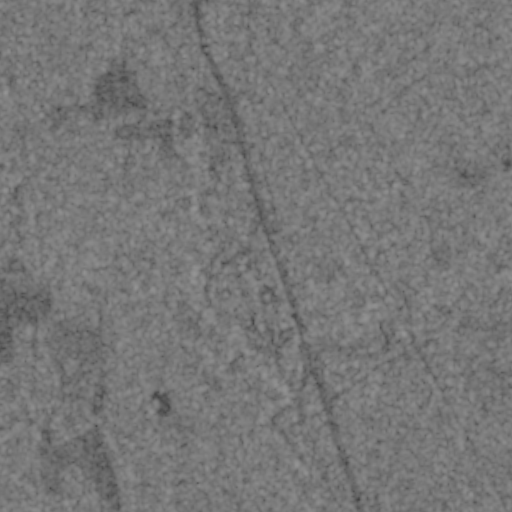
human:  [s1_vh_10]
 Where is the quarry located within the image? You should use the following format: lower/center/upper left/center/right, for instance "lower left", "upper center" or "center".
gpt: The quarry is located in the lower right of the image.
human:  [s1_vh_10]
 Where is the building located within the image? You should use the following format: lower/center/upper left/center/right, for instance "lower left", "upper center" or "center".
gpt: The building is located in the center right of the image.
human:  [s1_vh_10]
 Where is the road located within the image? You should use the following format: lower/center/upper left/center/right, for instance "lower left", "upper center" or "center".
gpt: There is no road in the image.

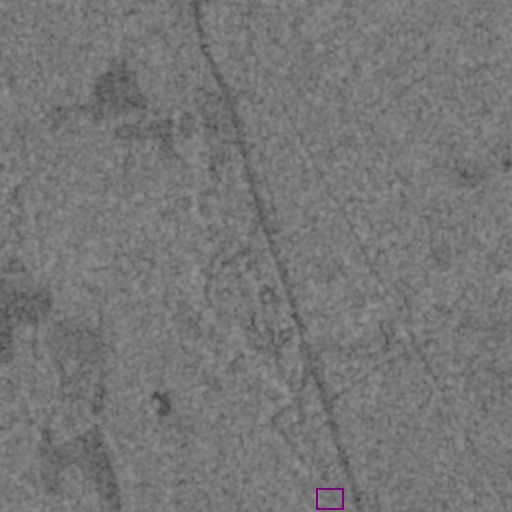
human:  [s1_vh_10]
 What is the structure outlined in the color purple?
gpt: The structure outlined in purple is a quarry.
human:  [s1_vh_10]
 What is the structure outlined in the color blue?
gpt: There is no blue outline.